Question: Hi everyone i have one problem about masonry items.
I have created this <URL> from
In this demo you can see there is this javascript code:
'''
$(window).load(function()
{
$( function() {
var $container = $('.posts-holder');
$container.masonry({
isFitWidth: true,
itemSelector: '.kesif-gonderi-alani'
});
});
});
'''
I show only 10 posts when a page is opened. If user want to show other 10 posts then user needs to click (show more button). I created this ajax function for show more posts.
'''
$('.showmore').live("click",function(event)
{
event.preventDefault();
var ID = $(this).attr("id");
var P_ID = $(this).attr("rel");
var URL=$.base_url+'diger_fotograflar_ajax.php';
var dataString = "lastid="+ ID+"&profile_id="+P_ID;
if(ID)
{
$.ajax({
type: "POST",
url: URL,
data: dataString,
cache: false,
beforeSend: function(){ $("#more"+ID).html('<img src="wall_icons/ajaxloader.gif" />'); },
success: function(html){
$("div.posts-holder").append(html).each(function(){
$('.posts-holder').masonry('reloadItems');
});
$("#more"+ID).remove();
}
});
}
else
{
$("#more").html('The End');// no results
}
return false;
});
'''
this code working when clicking showmore button '$('.posts-holder').masonry('reloadItems');' but collecting new posts in one place. But when I change the width of the page everything is improving.

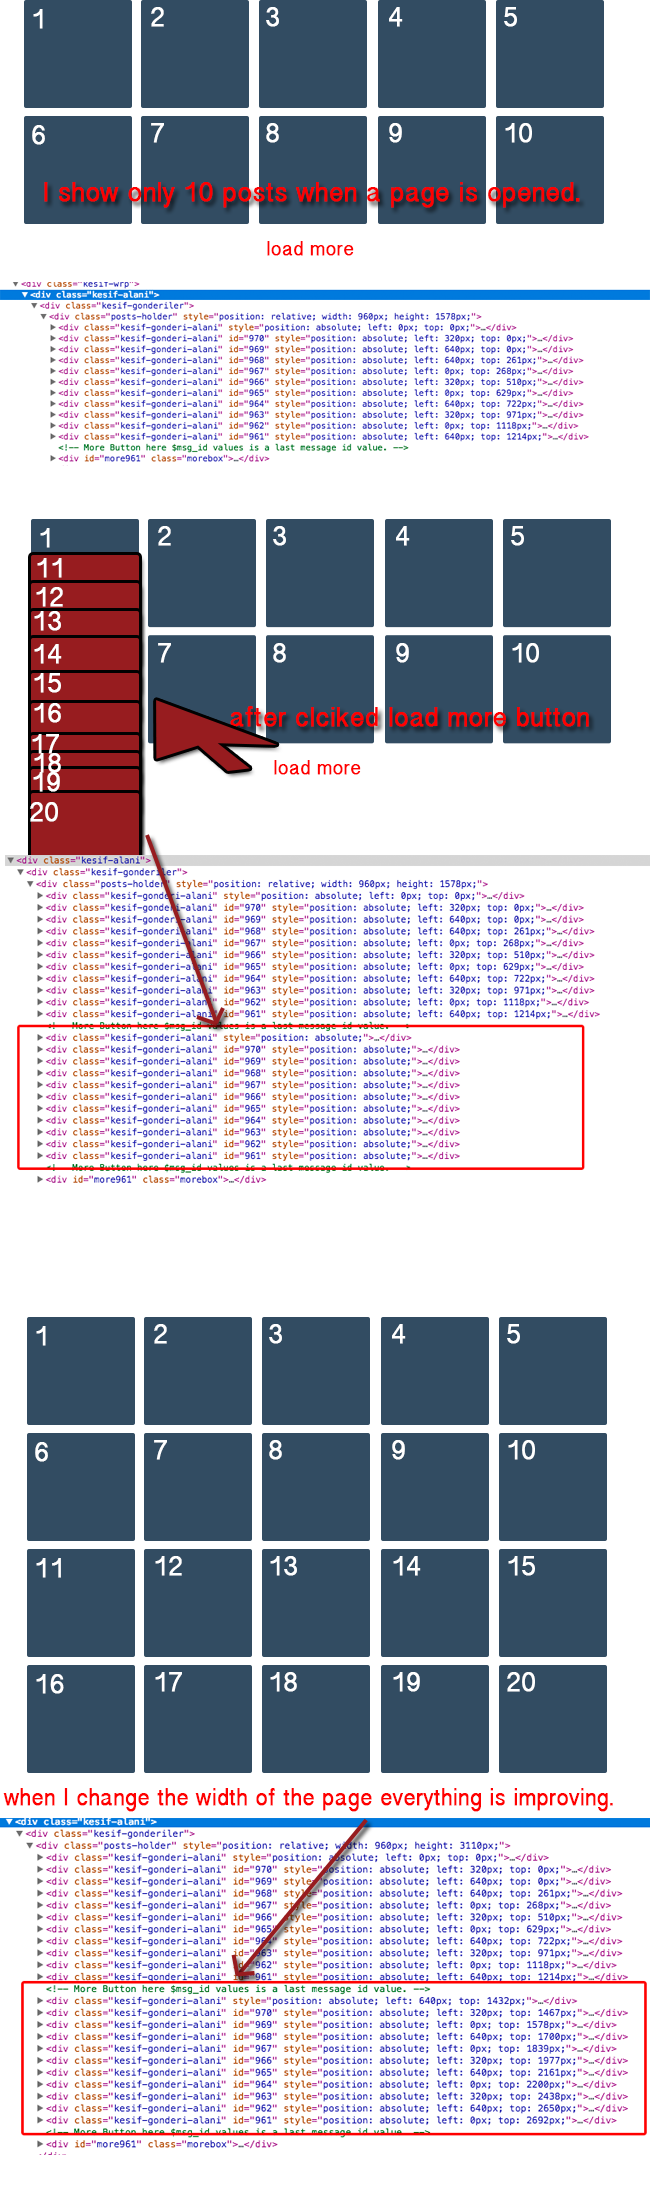
Answer: I think that you can use '$container.masonry();' after adding your elements, like this :
'''
$("div.posts-holder").append(html).each(function(){
$('.posts-holder').masonry('reloadItems');
});
$container.masonry();
'''
You can see it working <URL>.
Hope that can help.